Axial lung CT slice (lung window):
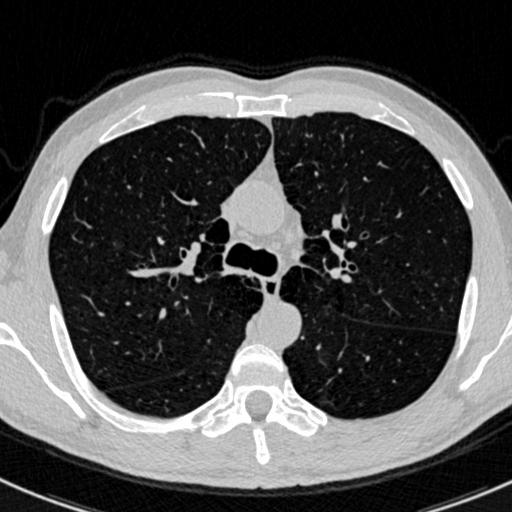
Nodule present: no